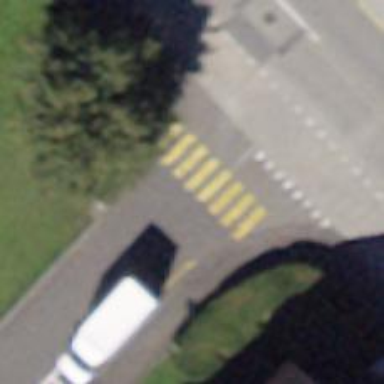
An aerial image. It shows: Uncontrolled crossing on the road.